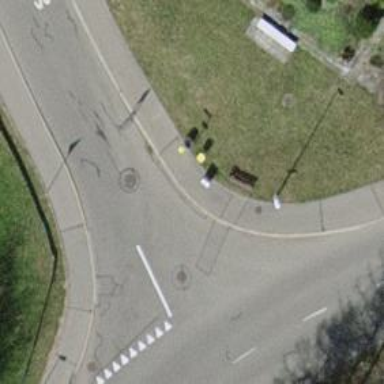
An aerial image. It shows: Brown bench.